The image is the raw acceleration waveform (amplitude versus time) of a rotating-machine vibration signal. Based on the visible evidence, which rotor condition applies: normal, misalignment, unbalance, looseness?
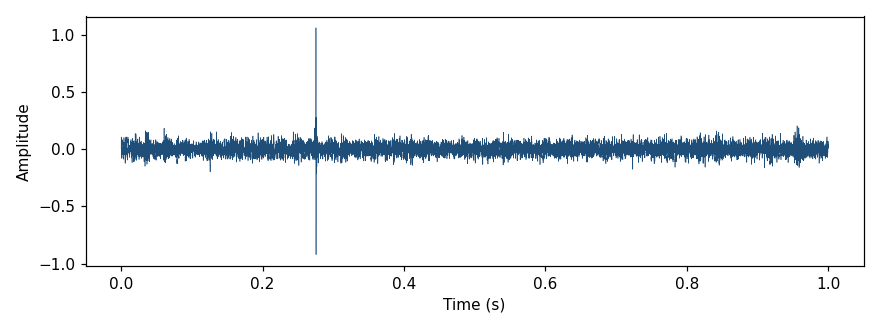
Answer: normal